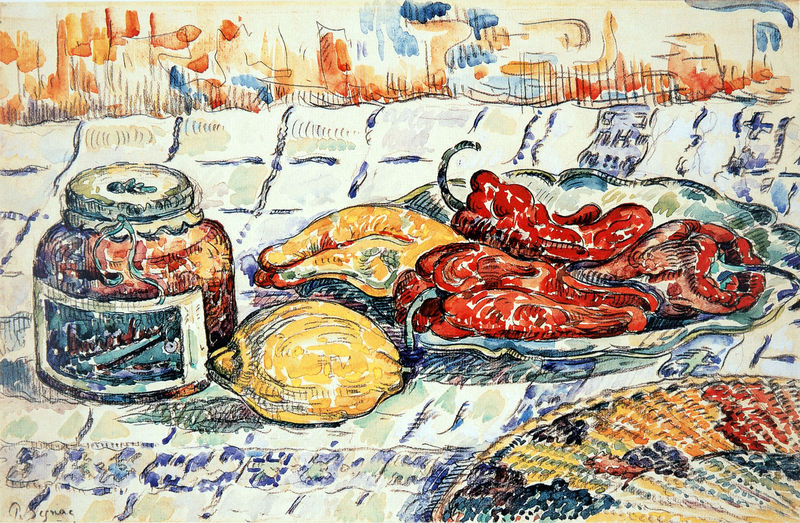
Titel: Nature morte, Stilleben
Künstler: Paul Signac
Standort: Little Rock
Institution: Arkansas Arts Center Foundation Collection
Schlagwörter: blau, weiß, aquarell, gelb, grün, impressionismus, ausschnitt, bunt, frankreich, glas, hell, kariert, orange, skizze, tisch, zeichnung, obst, rot, fächer, karo, karriert, muster, band, schale, schüssel, teller, bild, niederlande, signatur, tischdecke, tischtuch, vorhang, decke, frucht, früchte, gemüse, stilleben, stillleben, farbig, moderne, farben, modern, grafik, graphik, picknick, van gogh, französisch, essen, tapete, faden, kordel, deckchen, fleisch, tusche, deckel, dose, durcheinander, bleistift, entwurf, quadrate, fisch, wurst, signac, flämisch, zitrone, deck, untersetzer, bohnen, untersatz, bildchen, segnac, glass, bleu, paprika, etikett, marmelade, abstarkt, aufkleber, auqarell, bastunterlage, bändchen, einmachglas, einweck, geniuss, lebensmittel, mischtechnik, pizza, sglas, snack, speise, konserve, nahrungsmittel, gelbb, etikette, einweckglas, eingewecktes, gefügel, konfitur, gemuse